Question: After a lot of scouring for answers and experimenting I finally managed to put together something that doesn't end in complete fail. It can be seen below.
'''
// set value in form field
function setLookup(lookupSchemaName, lookupGuid, lookupValue, lookupEntity)
{
//var lookupSchemaName = 'uomid';
//var lookupGuid = '270BD3DB-D9AF-4782-9025-509E298DEC0A';
//var lookupValue = 'EACH';
//var lookupEntity = 'unit';
Xrm.Page.getAttribute(lookupSchemaName).setValue([{id: lookupGuid, name: lookupValue, entityType: lookupEntity}]);
}
'''
This is attached to the onChange event of the product lookup field. It but not completely. The problem is that when it runs I end up with a lookup field that contains the word 'EACH' and is highlighted in blue (indicative of a link being made with the record behind it; see image below) but is not fully accepted. It's a state of limbo so to speak.
What I expect to get is the entity's icon and a clickable value. I'm also unable to save the form but I can use the regular lookup function for the field and get things back to normal.

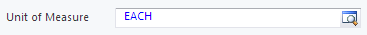
Answer: The issue here is that you are using the display name for 'Unit of Measure' and not the logical name.
The correct logical name for 'Unit of Measure' is 'uom'.
This can be found in CRM by going
'Settings > Customisations > Customise the System > Entities'
The logical name is displayed on the entity page.